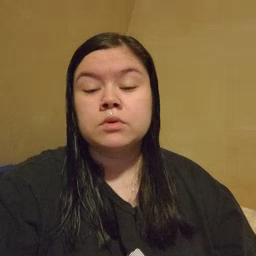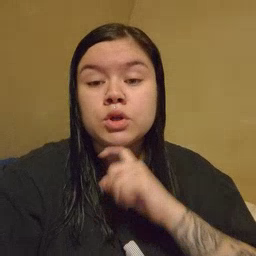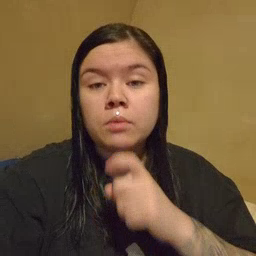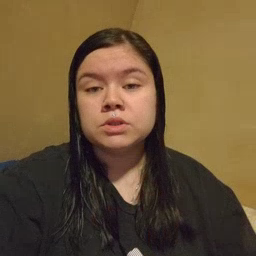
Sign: garbage